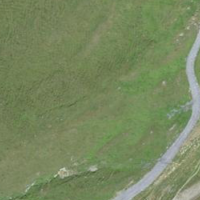
EUNIS habitat code: 23
Species observed at this site:
Turdus torquatus